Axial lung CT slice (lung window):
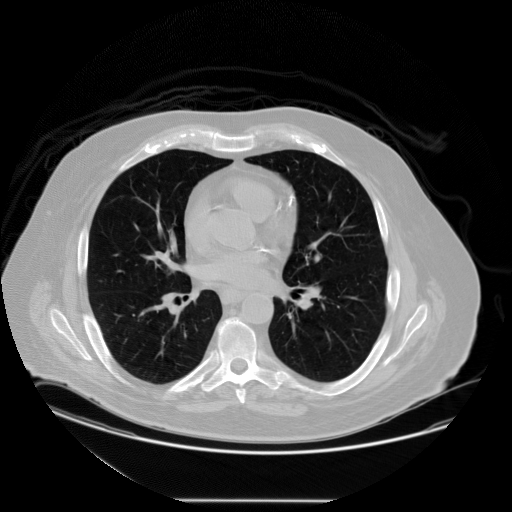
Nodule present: no